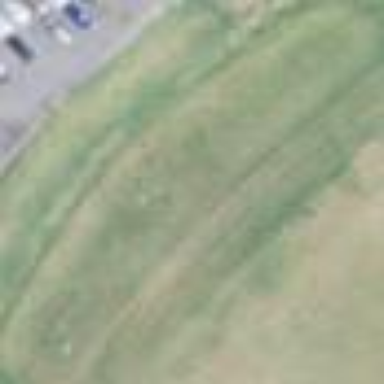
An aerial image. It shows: Grassy area designated as golf tee.